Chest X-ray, PA view. Patient: 45 years old, sex M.
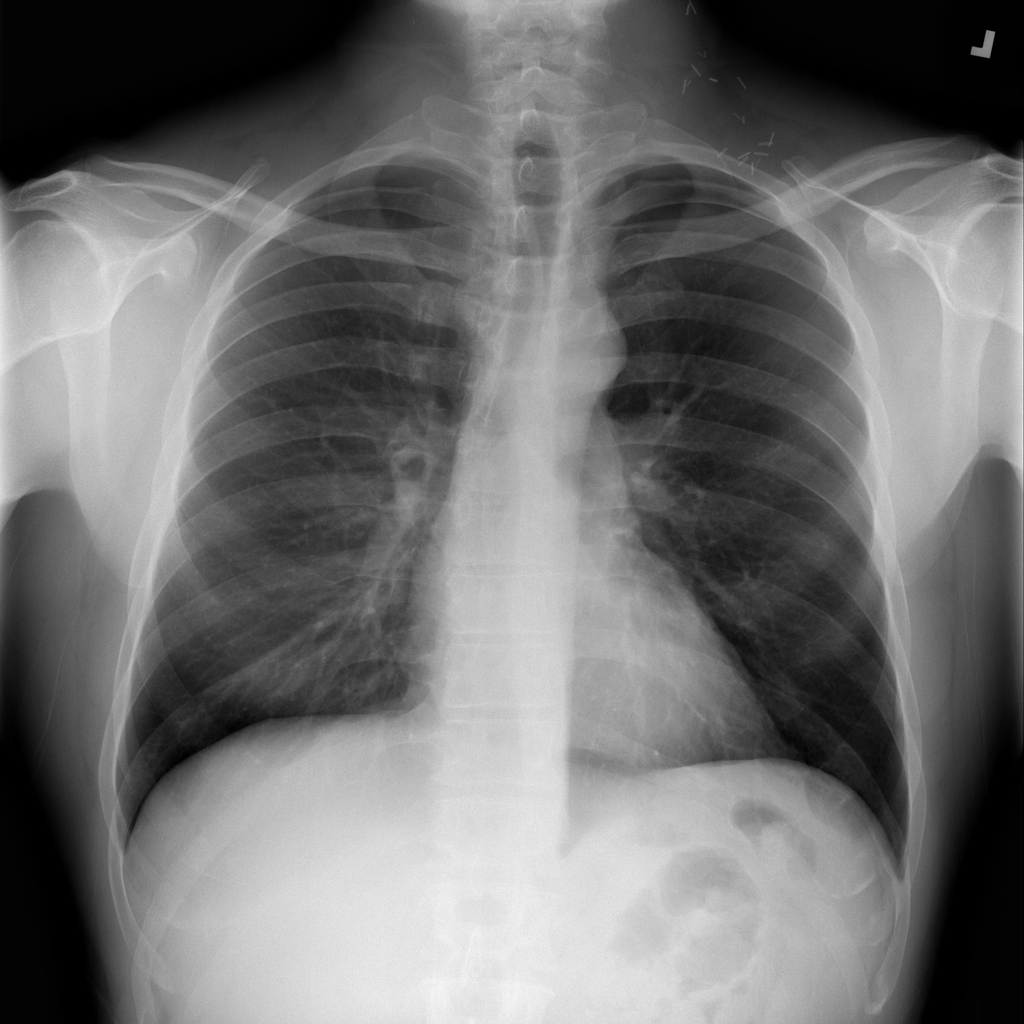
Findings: Pneumothorax